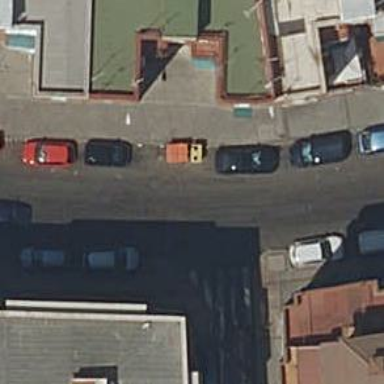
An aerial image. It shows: Residential road with asphalt surface. There is street-side parking available on both sides.